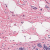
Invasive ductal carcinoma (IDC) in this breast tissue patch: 0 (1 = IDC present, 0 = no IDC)